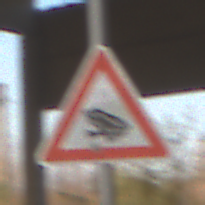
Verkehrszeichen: AmphibienwanderungRechts
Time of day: SunriseSunset
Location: Roofed (Suburban)
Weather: Clear
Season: NotSpecified
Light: Natural